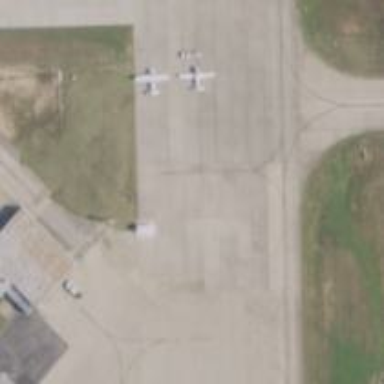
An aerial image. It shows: View of taxiway at the airport.